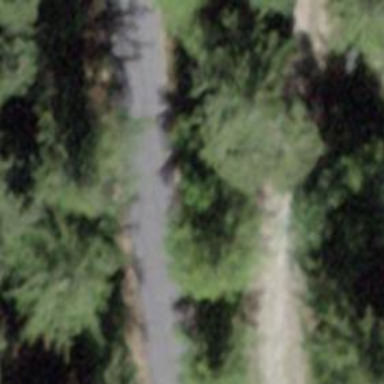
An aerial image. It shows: Track road with grade4 tracktype.